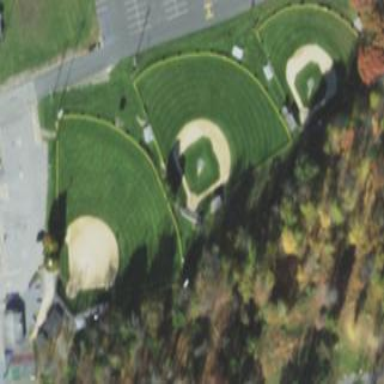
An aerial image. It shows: Baseball pitch for leisure land activities.